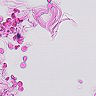
Metastatic tissue present: no